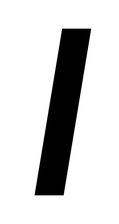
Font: Inter-Italic_SemiBold_Italic